Question: I am rather new to programming and am having a very hard time understanding interpolation. Every single source I can find that attempts to explain it is extremely cryptic (especially the package specific sites for basemap/matplotlib). I am mapping using matplotlib's basemap however the nature of my data is that it comes in 5 degree by 5 degree blocks (lat lon blocks). I want to smooth out the map by interpolation.
So first here is my code.
'''
from netCDF4 import Dataset
import numpy as np
import matplotlib.pyplot as plt
from mpl_toolkits.basemap import Basemap, addcyclic
#load the netcdf file into a variable
mar120="C:/Users/WillEvo/Desktop/sec_giptie_cpl_mar_120.nc"
#grab the data into a new variable
fh=Dataset(mar120,mode="r")
#assign model variable contents to python variables
lons=fh.variables['lon'][:]
lats=fh.variables['lat'][:]
test=fh.variables['NE'][:]
#specifying which time and elevation to map
ionst=test[12,0]
#close the netCDF file
fh.close()
# get rid of white stripe on map
ionst, lons=addcyclic(ionst, lons)
#map settings
m=Basemap(llcrnrlon=-180, llcrnrlat=-87.5, urcrnrlon=180, urcrnrlat=87.5,rsphere=<PHONE>, resolution='i', projection='cyl',area_thresh=10000, lat_0=0, lon_0=0)
#Creating 2d array of latitude and longitude
lon, lat=np.meshgrid(lons, lats)
xi, yi=m(lon, lat)
#setting plot type and which variable to plot
cs=m.pcolormesh(xi,yi,np.squeeze(ionst))
#drawing grid lines
m.drawparallels(np.arange(-90.,90.,30.),labels=[1,0,0,0],fontsize=10)
m.drawmeridians(np.arange(-180.,181.,30.), labels=[0,0,0,1],fontsize=10)
#drawing coast lines
m.drawcoastlines()
#color bar
cbar=m.colorbar(cs, location='bottom', pad="10%")
cbar.set_label("Elecron Density cm-3")
#showing the plot
plt.show()
'''
So now, how can I easily interpolate my data to smooth it out? I have tried to call Basemap.interp however I get an error saying that basemap has no attribute interp.
I am really impartial to what I use to interpolate the data, I just really need someone to explain this to me like I am dumb.
Also note that I am in the process of learning to map so details like labels and such I am not too worried about as of yet. Below is an example map that the code above outputs.

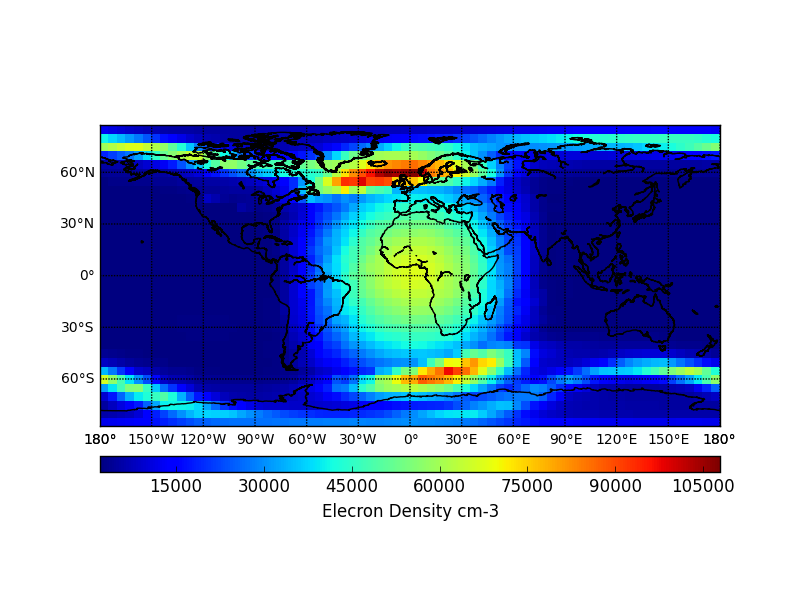
Answer: To smooth things out I would use imshow rather than pcolormesh
For example :
'''
from pylab import *
data = random((3,3))
figure(1)
imshow(data, interpolation='none')
plt.show()
'''
gives :
and
'''
imshow(data, interpolation='bicubic')
'''
gives :

The help page gives a list of all possible interpolations : <URL>